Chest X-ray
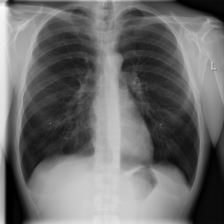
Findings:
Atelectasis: negative
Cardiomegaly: negative
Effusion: negative
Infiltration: negative
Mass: negative
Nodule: negative
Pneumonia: negative
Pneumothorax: negative
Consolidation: negative
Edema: negative
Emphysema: negative
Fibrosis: negative
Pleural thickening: negative
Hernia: negative